Interaction volume radius: 10 \u00c5
Interaction volume height: 10 \u00c5
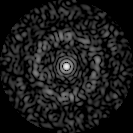
Disorder parameter: 0.849